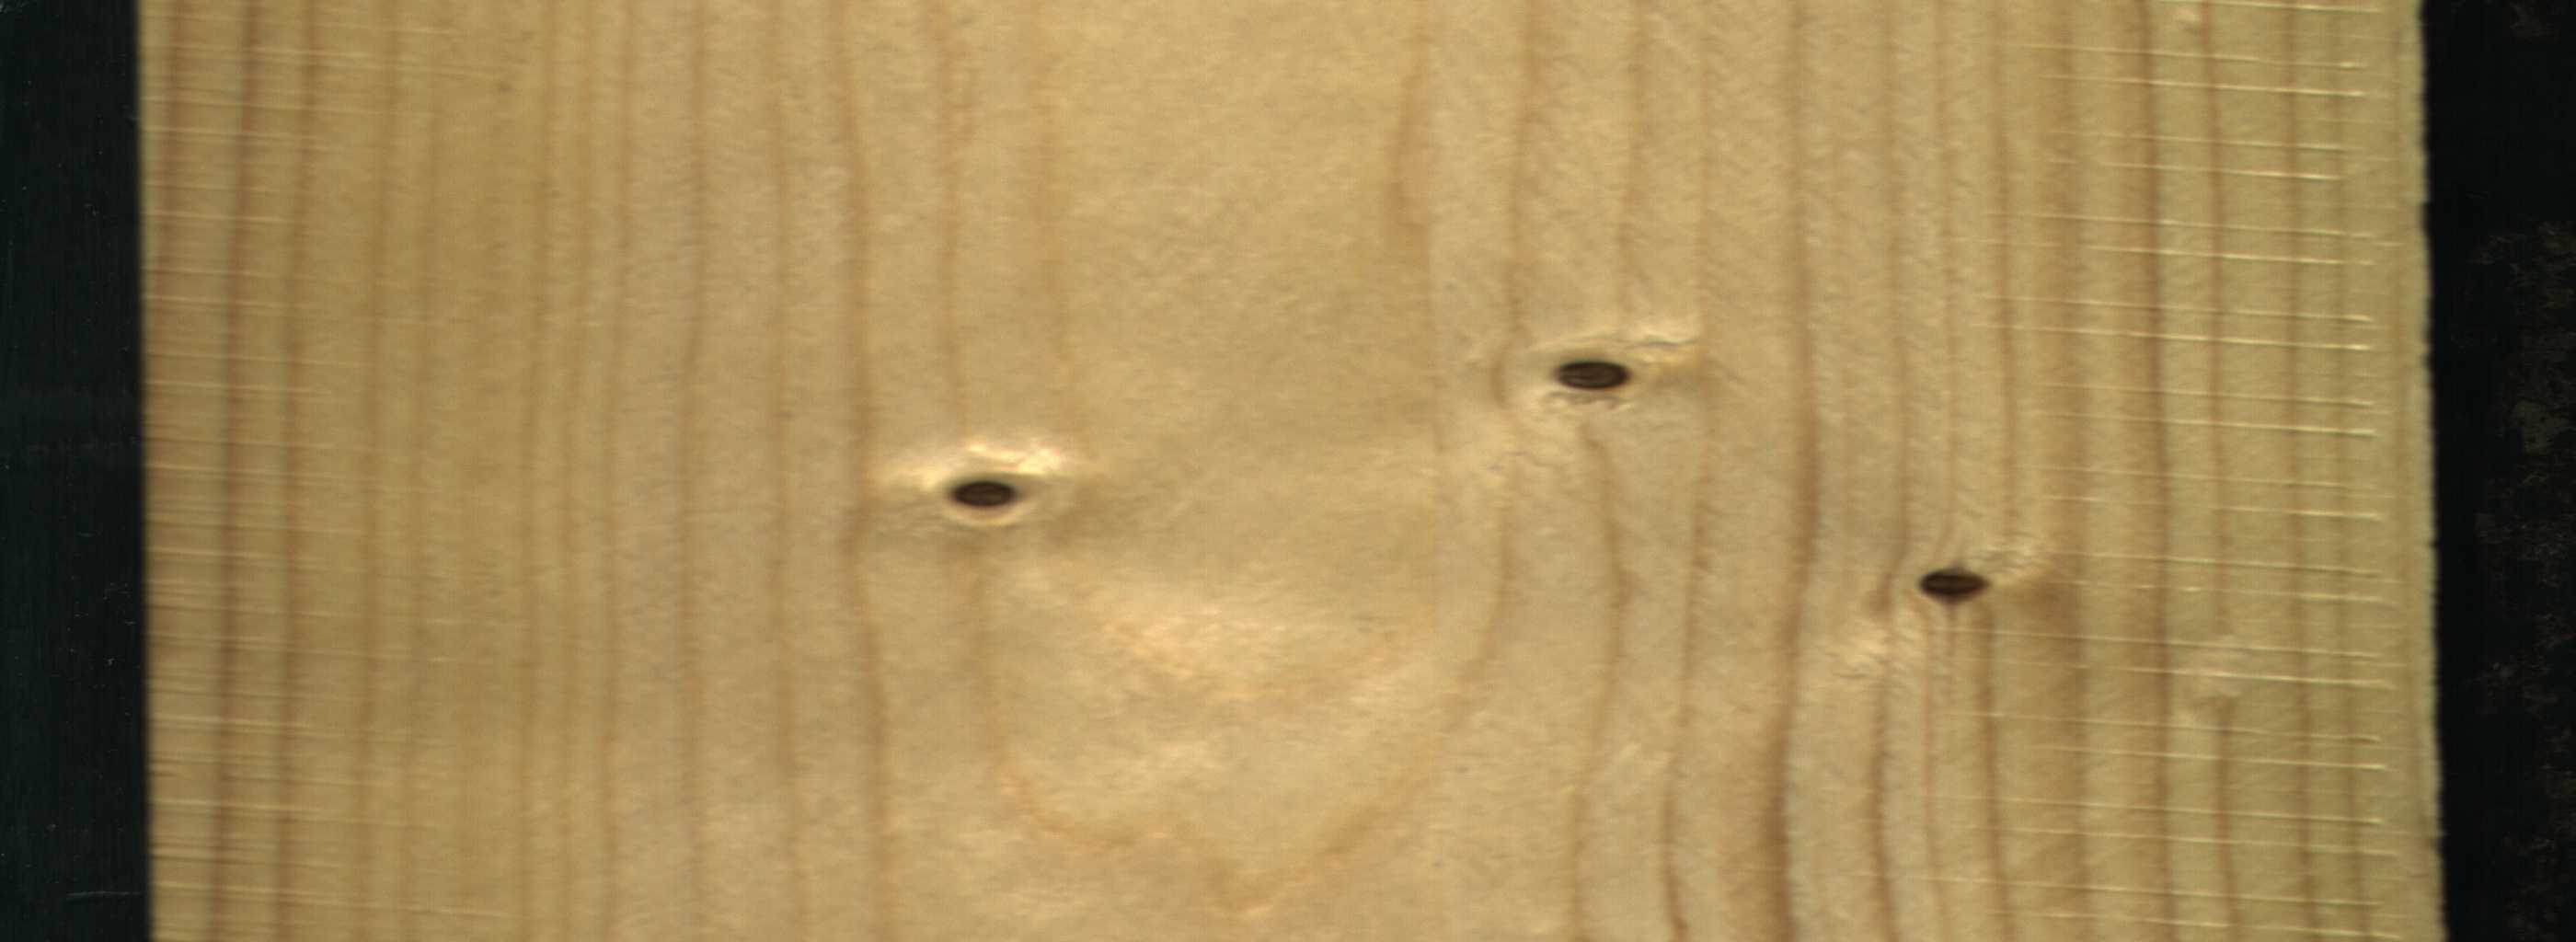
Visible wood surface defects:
Dead_Knot
Dead_Knot
Dead_Knot